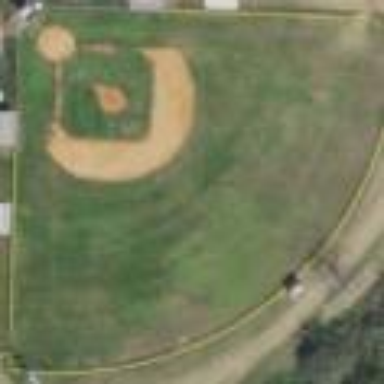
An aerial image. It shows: Baseball pitch for leisure and sports activities.